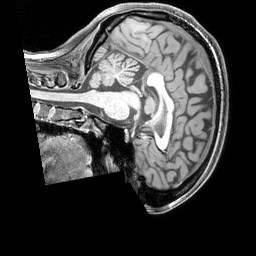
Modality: T1w
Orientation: sagittal
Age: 23
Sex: female
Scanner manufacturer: siemens
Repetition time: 2.3 s
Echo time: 0.00226 s